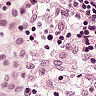
Metastatic tissue present: no